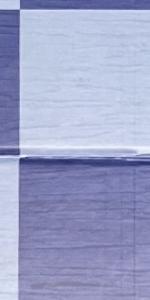
Label: Empty